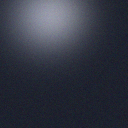
Screen state: off